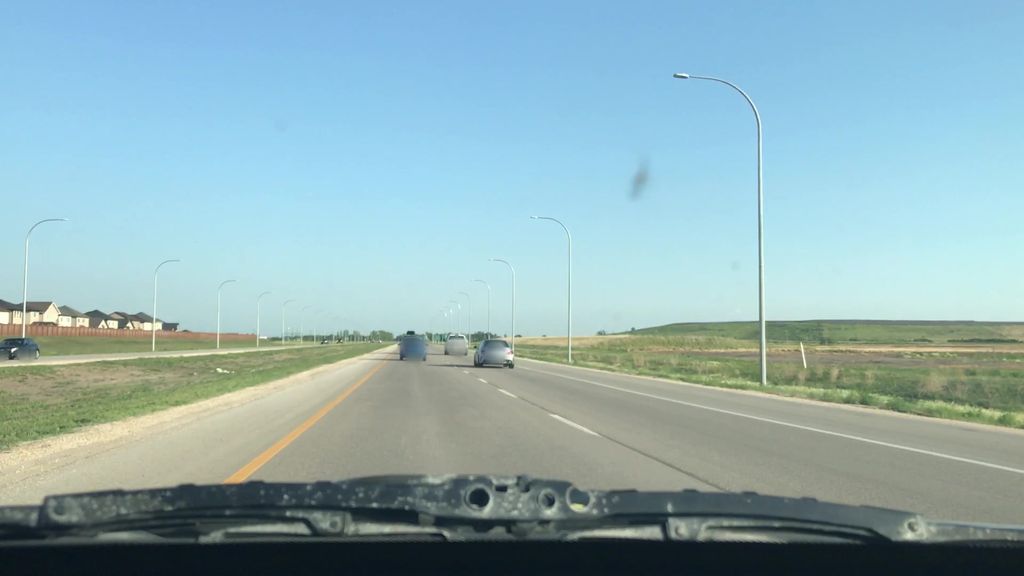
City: winnipeg